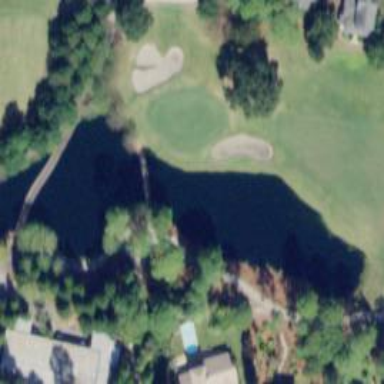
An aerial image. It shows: Path bridge on golf course.